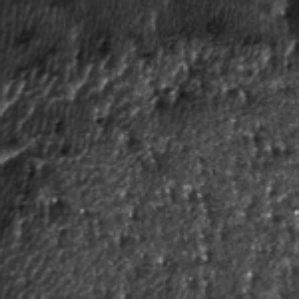
Label: frost